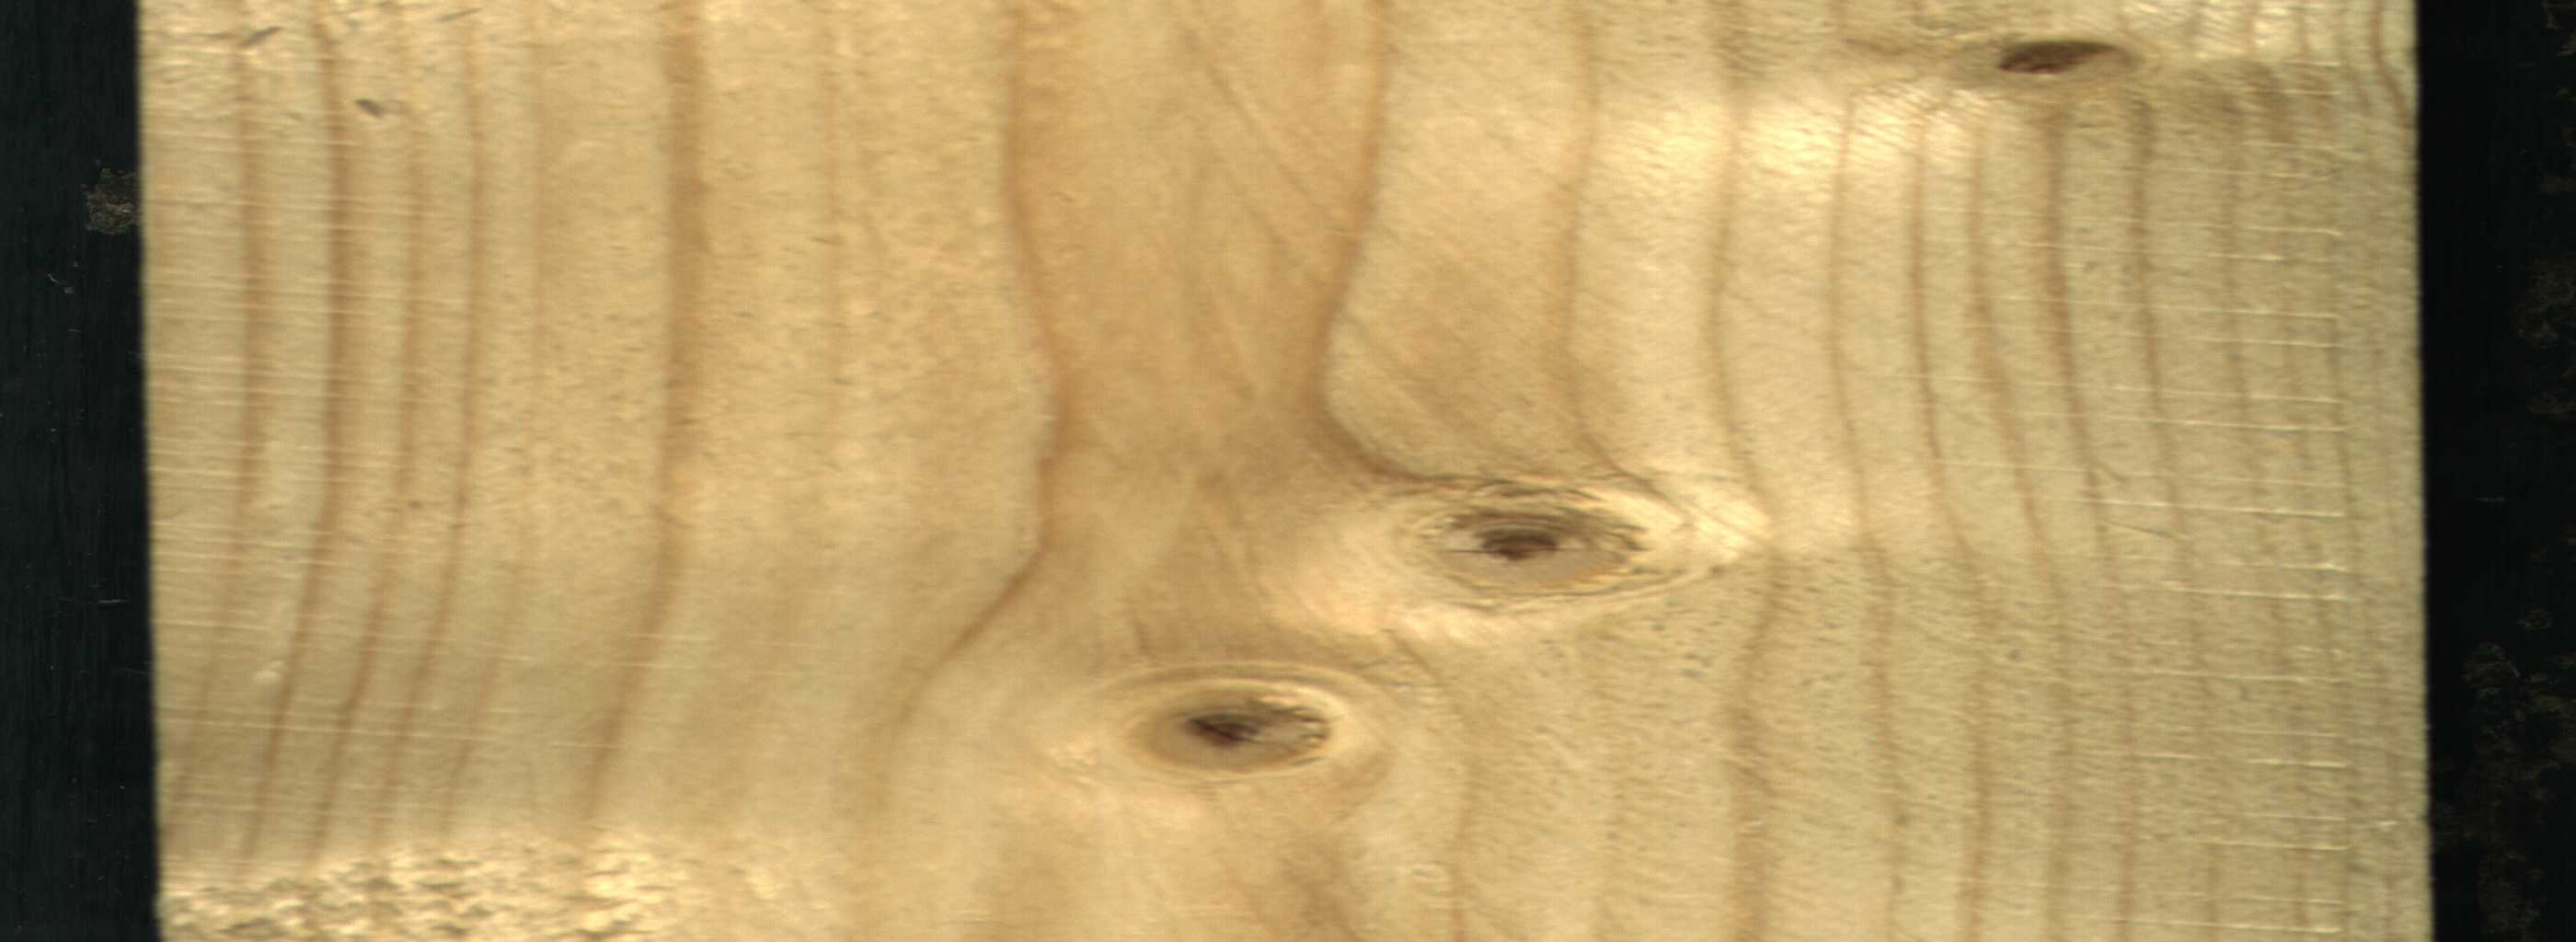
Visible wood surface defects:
Live_Knot
Live_Knot
Live_Knot